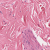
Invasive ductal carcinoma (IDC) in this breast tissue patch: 0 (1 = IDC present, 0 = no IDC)